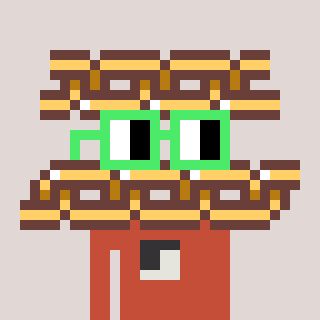
a pixel art character with square light green glasses, a chain-shaped head and a rust-colored body on a warm background